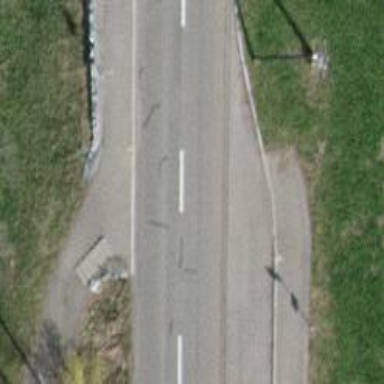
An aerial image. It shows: Bus stop with stop position for public transport.